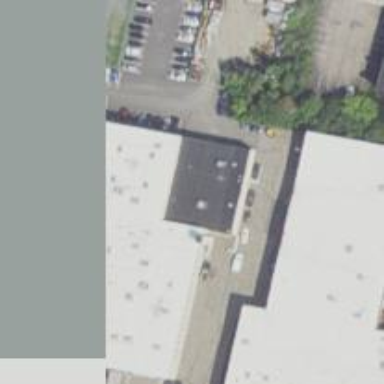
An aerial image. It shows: Building.